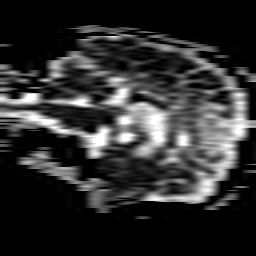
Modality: ADC
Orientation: sagittal
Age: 82
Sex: female
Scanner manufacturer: philips
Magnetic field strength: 1.5 T
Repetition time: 4.817 s
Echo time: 0.07764 s